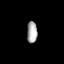
Tissue: prostate
Cell type: T cells
Senescence score: 0.2429
Nuclear area (px): 219
Mean DAPI intensity: 169.708